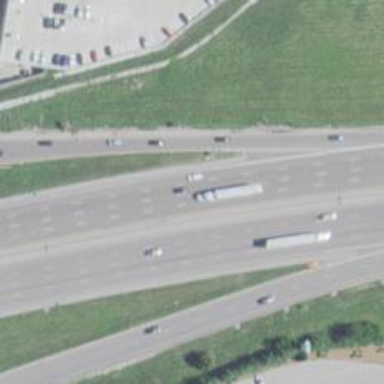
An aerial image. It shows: View of motorway.